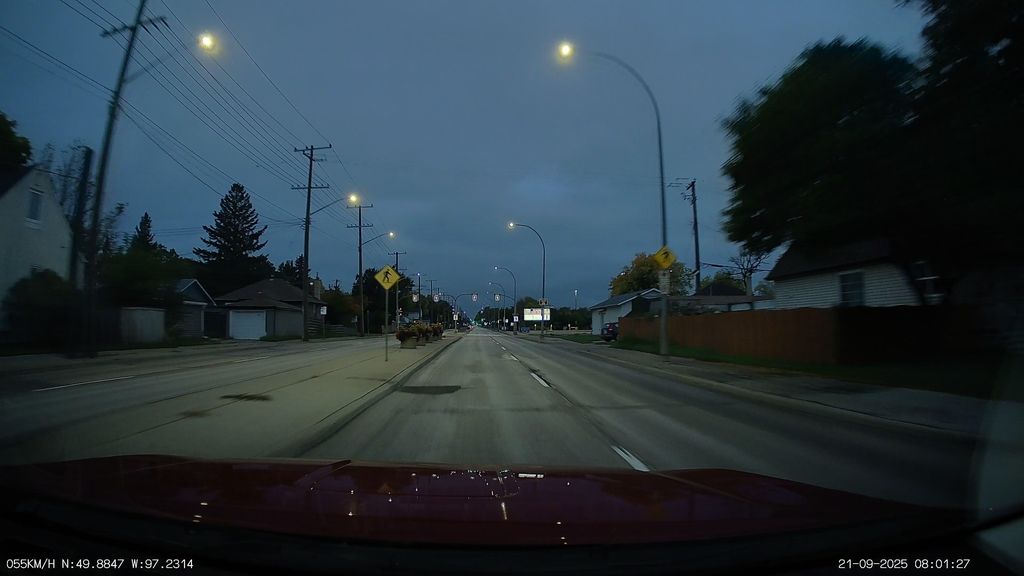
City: winnipeg